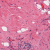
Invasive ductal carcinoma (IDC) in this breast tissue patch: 0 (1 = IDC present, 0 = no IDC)